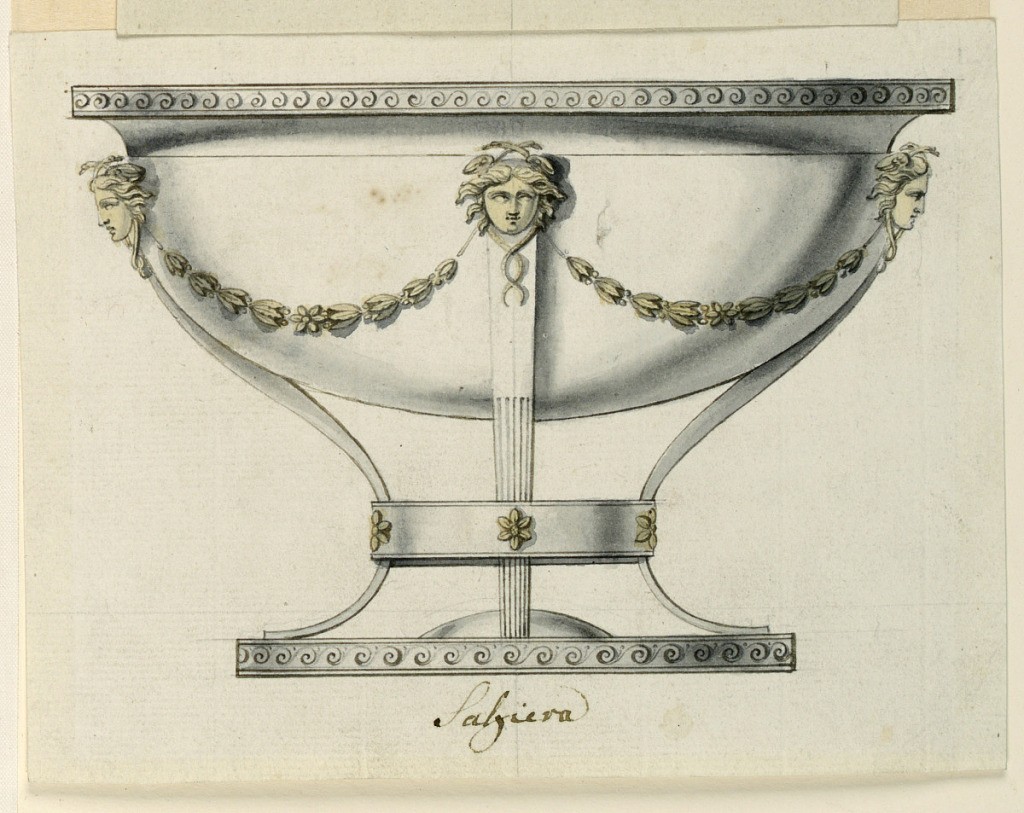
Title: Design for a Salt Cellar
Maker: Giovacchino Belli, Italian, 1756 - 1822
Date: early 19th century
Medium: Pen and brown ink, brush and gray, pale yellow wash, graphite on paper
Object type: Drawing
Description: Horizontal rectangle. Design for a salt cellar intended to be executed in partly gilded silver. The design has the same elements as 1938-88-648: below is a circular base with a part of a sphere in the center. The supports are four scroll legs, fluted in the lower parts of the front and fastened together by a ring with rosettes. Above are Medusa masks which are connected by festoons, upon the bowl. The rim has a wave ornament. Design is lower than 1938-88-649, and the bowl has a greater diameter. No cover.